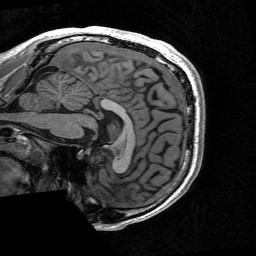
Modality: T1w
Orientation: sagittal
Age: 22
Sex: male